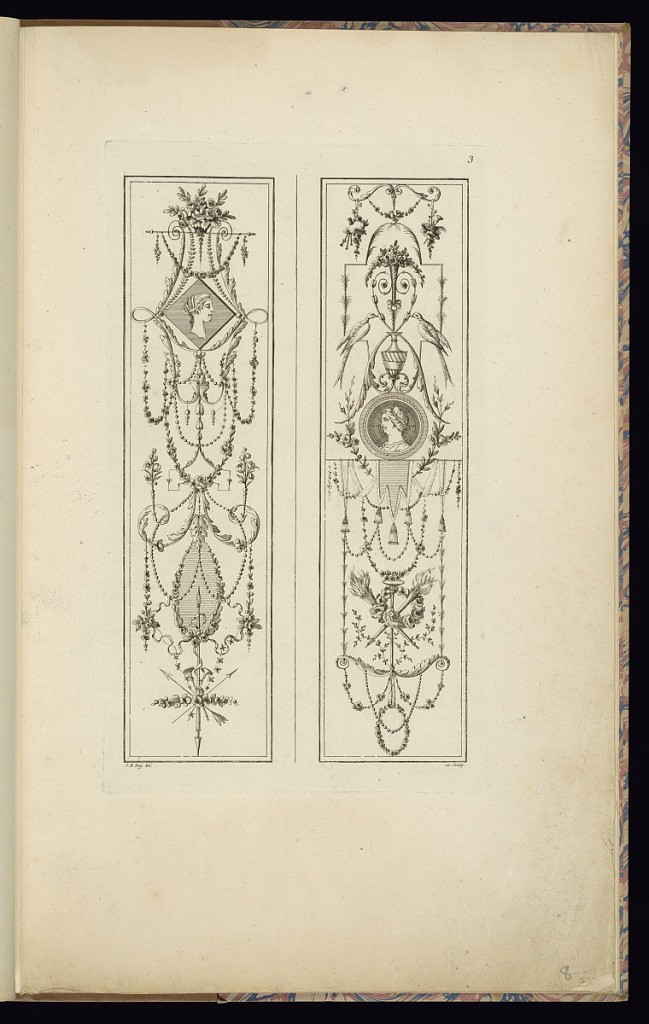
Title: Two Arabesque Panel Designs
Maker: Jean-Baptiste Fay, French, active 1765 – 1790s
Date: late 18th century
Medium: Etching and engraving on laid paper
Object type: Print
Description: Third plate from a series of ornament panel designs. Two vertical panels with arabesque and neoclassical motifs including birds, roundels and vignettes with profile portraits flowers, festoons of flowers, leaves, and beads, banners, tassels, trophies of instruments and flowers, bagpipe, horns, vase, arrows, flaming torches, scrolling acanthus leaves, rinceaux, fleurons, and rosettes. The plate is numbered and signed.